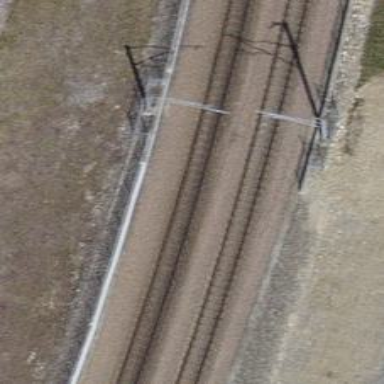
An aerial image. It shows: Narrow-gauge railway track with one electrified contact line.